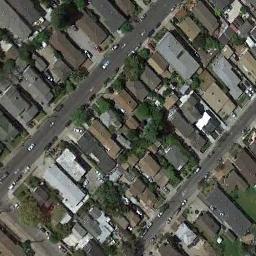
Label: dense_residential